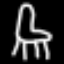
Label: chair